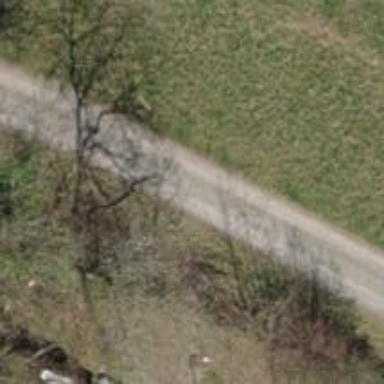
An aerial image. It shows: Track with fine gravel surface of grade2.